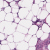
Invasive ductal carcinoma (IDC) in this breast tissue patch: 1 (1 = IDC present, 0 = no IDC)